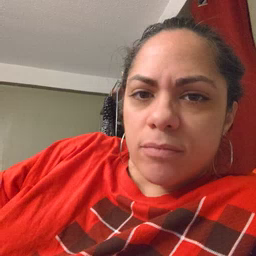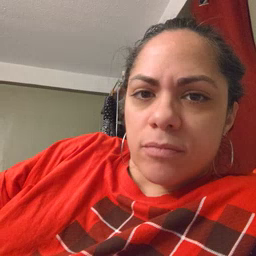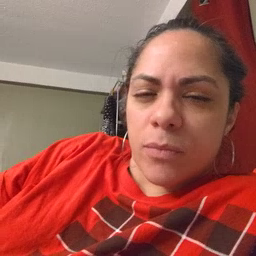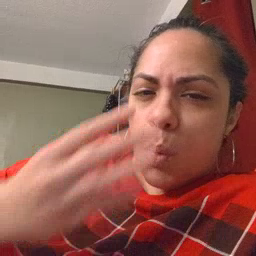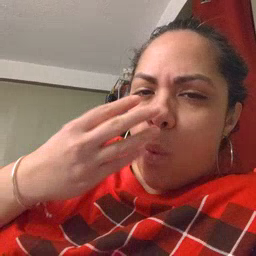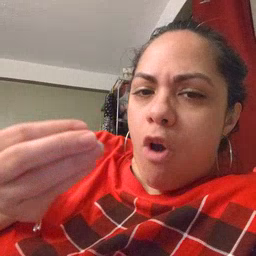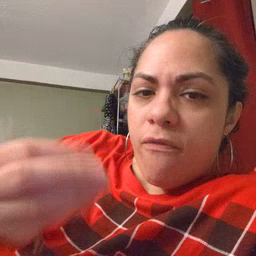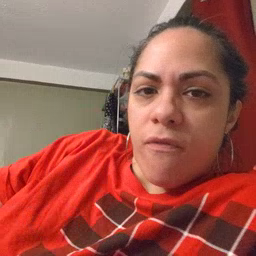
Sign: wolf